Field crop: maize
Growth stage: 2
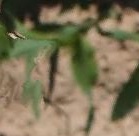
Species: maize